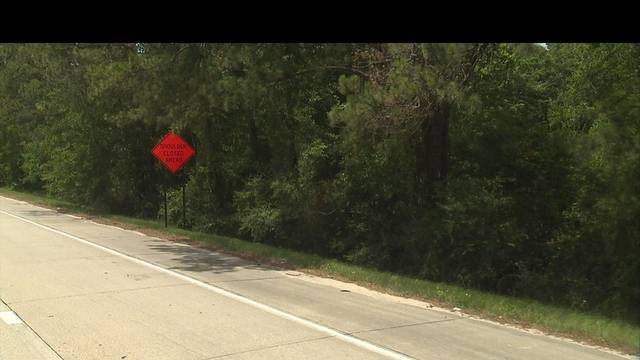
Region: United States
Coordinates: 30.318, -89.738